Question: I'm facing an issue which I can't find a proper and elegant solution. I have a 'List' of 'Videos', which is a class that contains informations about a video. Among those informations there is a 'startDate','endDate' and an 'cameraId' property.
My current database has the following values:
'''
startDate endDate
'''

I want to iterate through those values and when a video is within 5 minutes difference from the last one and has the same 'cameraId' it should be counted as one. But I can't find a proper nor elegant way to accomplish this task.
The output for the videos list shown above should be
- -
This is the code I have so far:
'''
private void ProcessVideos(List<Video> videos)
{
bool isSameVideo = false;
Video lastVideo = null;
//debugar e ver esquema do ultimo valor do database
DateTime startDate = DateTime.MinValue;
DateTime endDate = DateTime.MinValue;
for (int i = 1; i < videos.Count; i++)
{
TimeSpan timeSpan = new TimeSpan(videos[i].DataInicio.Ticks - videos[i - 1].DataFim.Ticks);
if (timeSpan.Minutes > 0 && timeSpan.Minutes < 5 && videos[i].IdCamera == videos[i - 1].IdCamera)
{
if (!isSameVideo)
{
isSameVideo = true;
startDate = videos[i - 1].DataInicio;
endDate = videos[i].DataFim;
}
else
{
endDate = videos[i].DataFim;
}
}
else
{
if (isSameVideo)
{
i++;
isSameVideo = false;
Debug.WriteLine("inicio: {0} fim: {1}", startDate, endDate);
startDate = DateTime.MinValue;
endDate = DateTime.MinValue;
}
Debug.WriteLine("inicio: {0} fim: {1}", videos[i - 1].DataInicio, videos[i - 1].DataFim);
}
}
if (startDate != DateTime.MinValue)
{
Debug.WriteLine("inicio: {0} fim: {1}", startDate, endDate);
}
}
'''
The main question is: What is a good logic to iterate through those values and output a combinations of values according to the timespan specification?
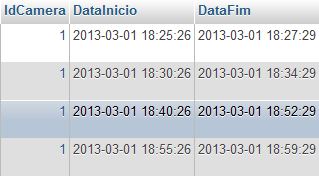
Answer: I created a small example to show you:
My container object:
'''
internal class Container
{
public int Id { get; set; }
public DateTime Start { get; set; }
public DateTime Stop { get; set; }
public override string ToString()
{
return "ID " + Id + ": " + Start + " -> " + Stop;
}
}
'''
My method:
'''
private static IEnumerable<Container> DoMerge(List<Container> elements, TimeSpan maxDiff)
{
var closedContainers = new List<Container>();
var lastContainers = new Dictionary<int, Container>();
foreach (Container container in elements.OrderBy(e => e.Start))
{
//First case, no previous container
if (!lastContainers.ContainsKey(container.Id))
{
lastContainers[container.Id] = container;
}
else if (container.Start - lastContainers[container.Id].Stop > maxDiff)
//We have a container, but not in our windows of 5 minutes
{
closedContainers.Add(lastContainers[container.Id]);
lastContainers[container.Id] = container;
}
else
{
//We have to merge our two containers
lastContainers[container.Id].Stop = container.Stop;
}
}
//We have now to put all "lastContainer" in our final list
foreach (KeyValuePair<int, Container> lastContainer in lastContainers)
{
closedContainers.Add(lastContainer.Value);
}
return closedContainers;
}
'''
And we just have to give our max timespan and list of elements:
'''
private static void Main(string[] args)
{
var elements = new List<Container>
{
new Container {Id = 1, Start = new DateTime(2013, 3, 1, 18, 25, 26), Stop = new DateTime(2013, 3, 1, 18, 27, 29)},
new Container {Id = 1, Start = new DateTime(2013, 3, 1, 18, 30, 26), Stop = new DateTime(2013, 3, 1, 18, 34, 29)},
new Container {Id = 1, Start = new DateTime(2013, 3, 1, 18, 40, 26), Stop = new DateTime(2013, 3, 1, 18, 52, 29)},
new Container {Id = 1, Start = new DateTime(2013, 3, 1, 18, 55, 26), Stop = new DateTime(2013, 3, 1, 18, 59, 29)},
};
foreach (Container container in DoMerge(elements, TimeSpan.FromMinutes(5)))
{
Console.WriteLine(container);
}
Console.ReadLine();
}
'''
This give me your expected results we two objects lefts.
Result with the mentionned data: